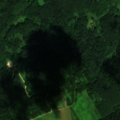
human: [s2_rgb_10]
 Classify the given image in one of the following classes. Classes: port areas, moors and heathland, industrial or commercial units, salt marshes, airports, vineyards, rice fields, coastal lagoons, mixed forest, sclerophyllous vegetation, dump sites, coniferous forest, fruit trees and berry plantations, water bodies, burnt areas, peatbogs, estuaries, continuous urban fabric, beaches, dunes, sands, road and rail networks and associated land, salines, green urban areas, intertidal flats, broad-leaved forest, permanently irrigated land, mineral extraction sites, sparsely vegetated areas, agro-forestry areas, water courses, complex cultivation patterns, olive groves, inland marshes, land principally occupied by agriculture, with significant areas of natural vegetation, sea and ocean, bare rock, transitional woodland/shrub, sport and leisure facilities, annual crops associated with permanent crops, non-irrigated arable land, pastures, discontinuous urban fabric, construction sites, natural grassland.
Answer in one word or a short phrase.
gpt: broad-leaved forest, coniferous forest, mixed forest, transitional woodland/shrub